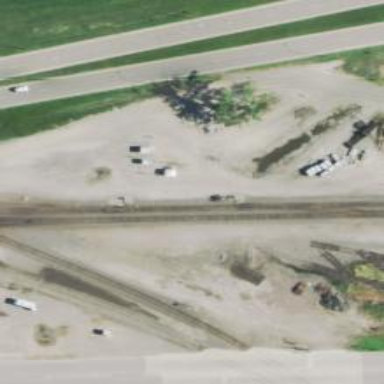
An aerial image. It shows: Railway track.